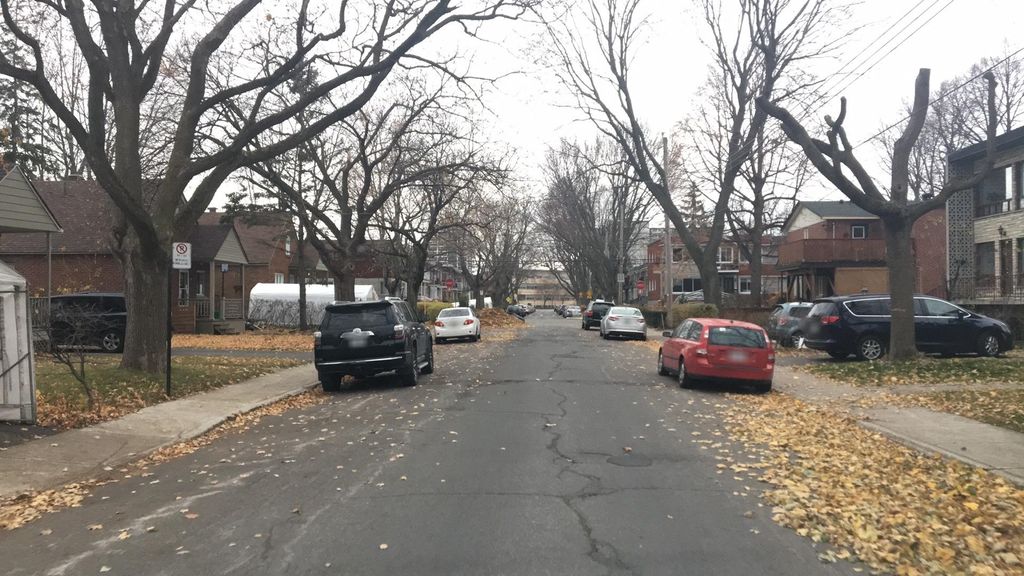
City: montreal